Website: home-depot
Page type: account-dashboard
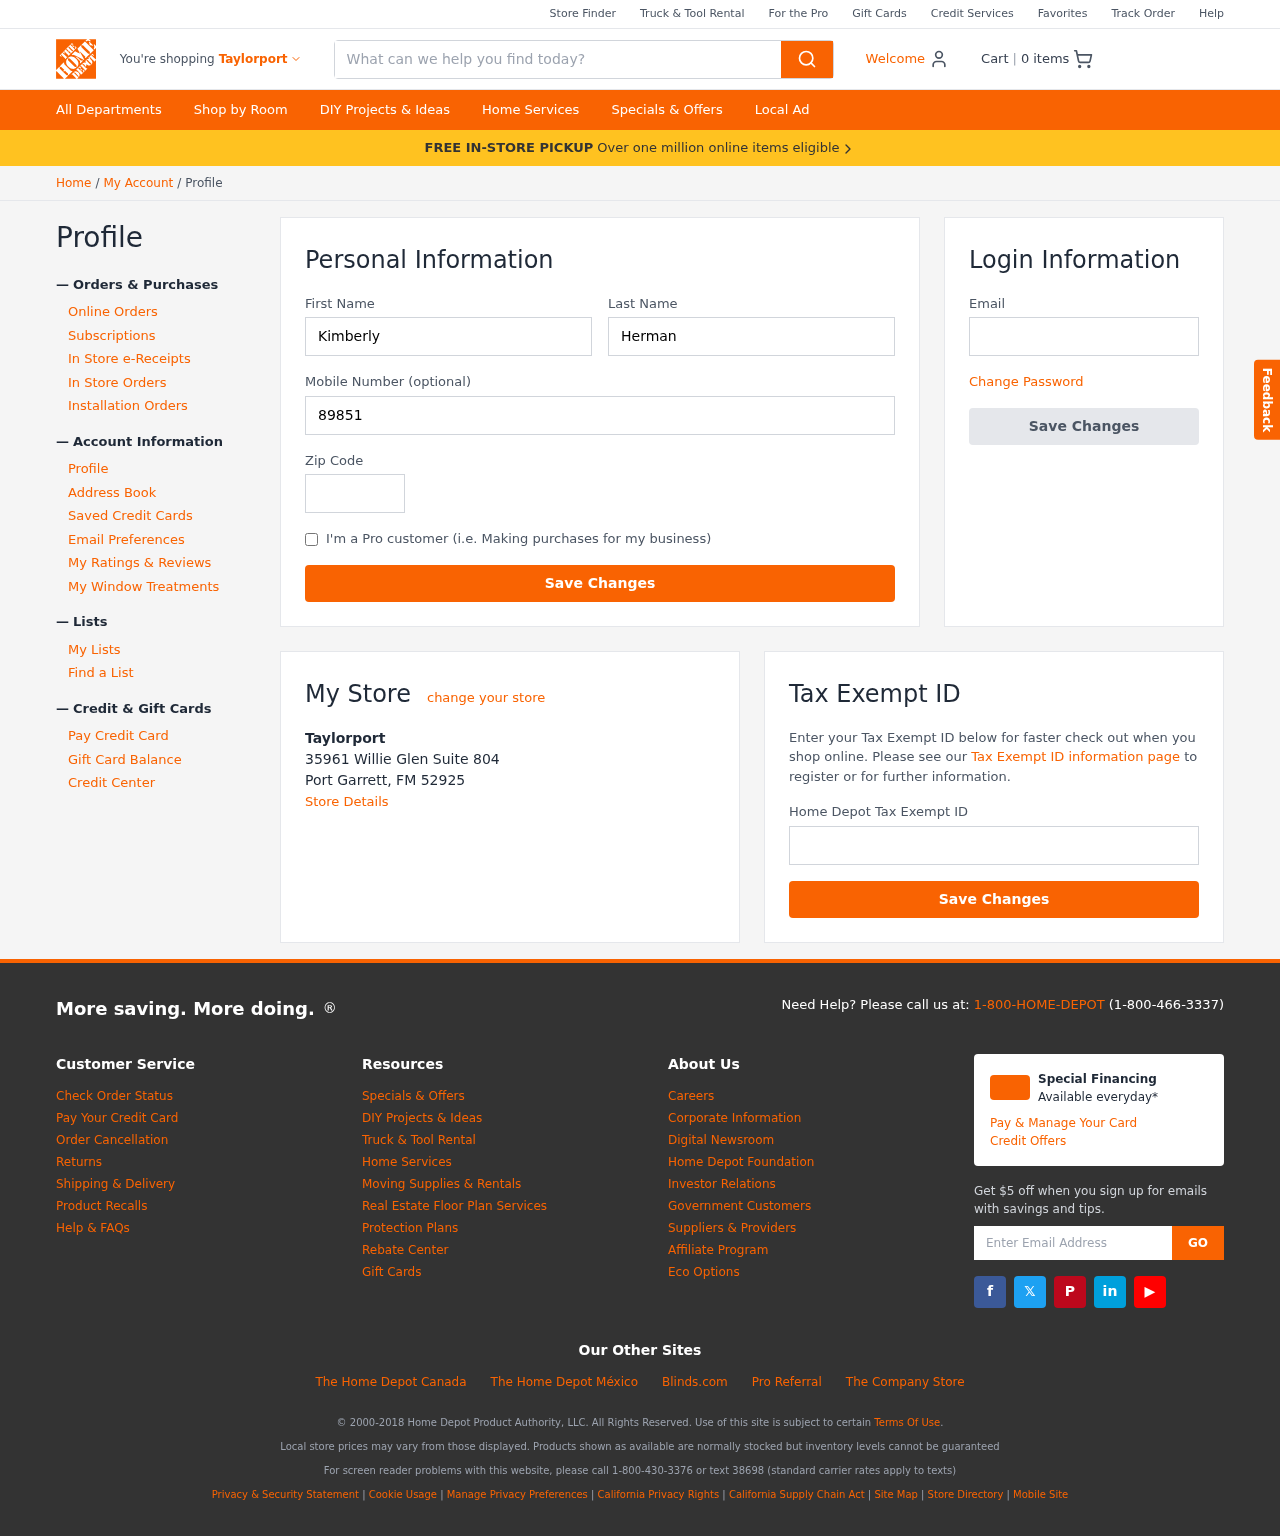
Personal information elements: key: PII_CITY
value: Taylorport
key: PII_EMAIL
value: kherman@gmail.com
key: PII_FIRSTNAME
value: Kimberly
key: PII_LASTNAME
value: Herman
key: PII_LOCATION1_CITY_STATE_ZIP
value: Port Garrett, FM 52925
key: PII_LOCATION1_NAME
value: Taylorport
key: PII_LOCATION1_STREET
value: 35961 Willie Glen Suite 804
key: PII_PHONE
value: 8985104337
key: PII_POSTCODE
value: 33362
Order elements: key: ORDER_NUM_ITEMS
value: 0
Search elements: key: HEADER_SEARCH
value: What can we help you find today?